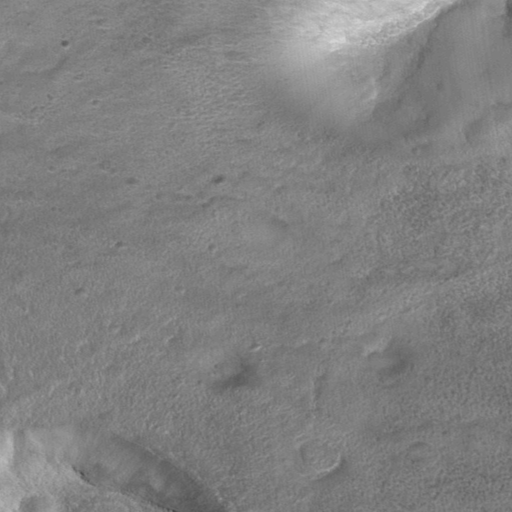
Classes present: Background